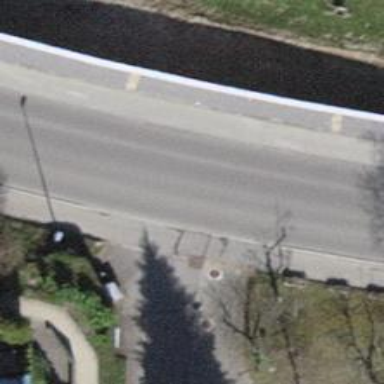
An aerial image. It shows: Asphalt sidewalk.